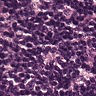
Metastatic tissue present: no